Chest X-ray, PA view. Patient: 56 years old, sex M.
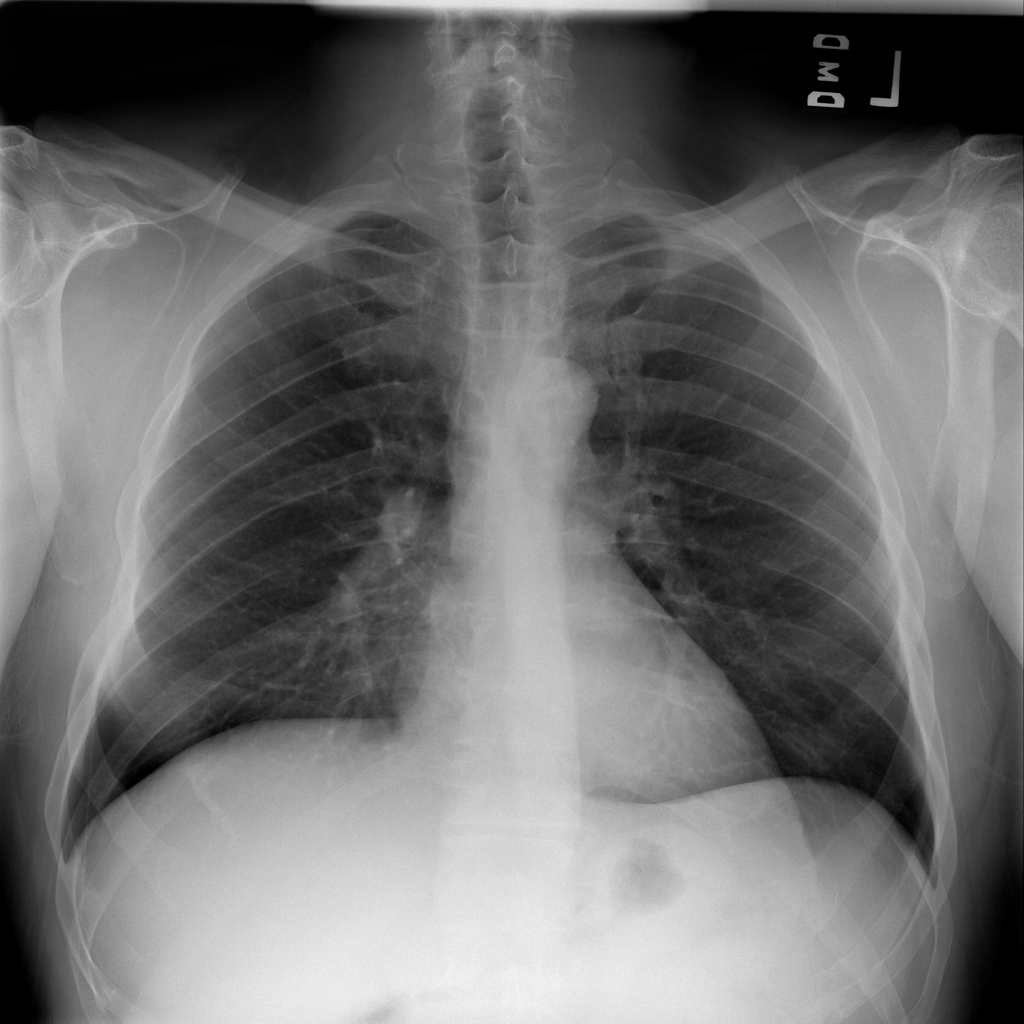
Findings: No Finding